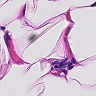
Metastatic tissue present: no